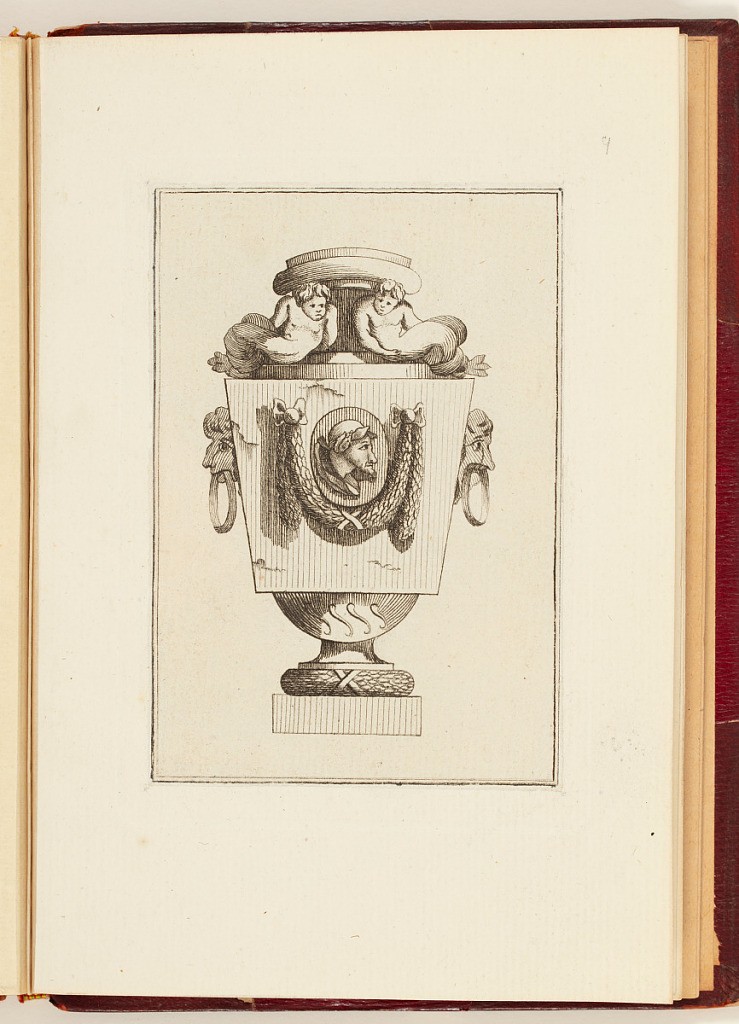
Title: Vase Design
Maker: Charles Dupuis, French, active 1760 – 1791
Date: ca. 1763
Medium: Etching on paper
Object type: Print
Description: Design for a vase decorated with a festoon of leaves, an oval male profile portrait, mascarons (masks) with rings hanging from their mouths, and seated mermen supporting the neck of the vase.